RGB frame:
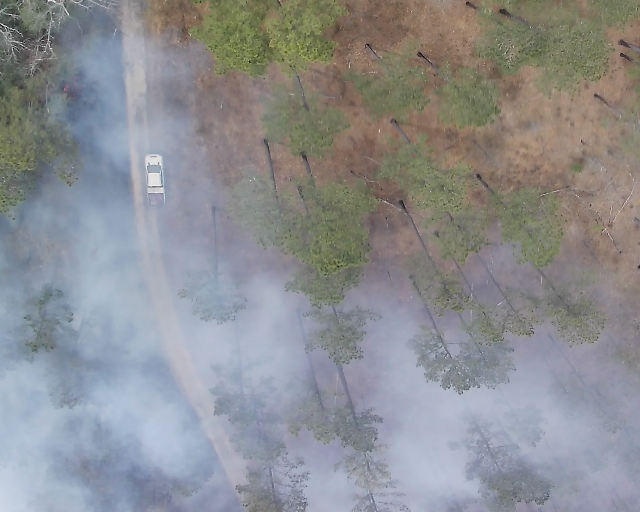
Thermal frame:
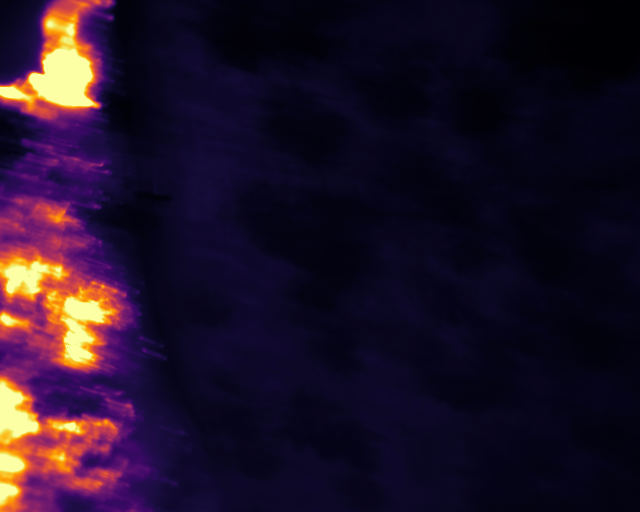
Captured: 2026-02-26 03:06:23
Pixels at or above 80 °C: 32149 (fraction of frame: 0.09811)